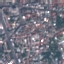
Land use / land cover class: Residential